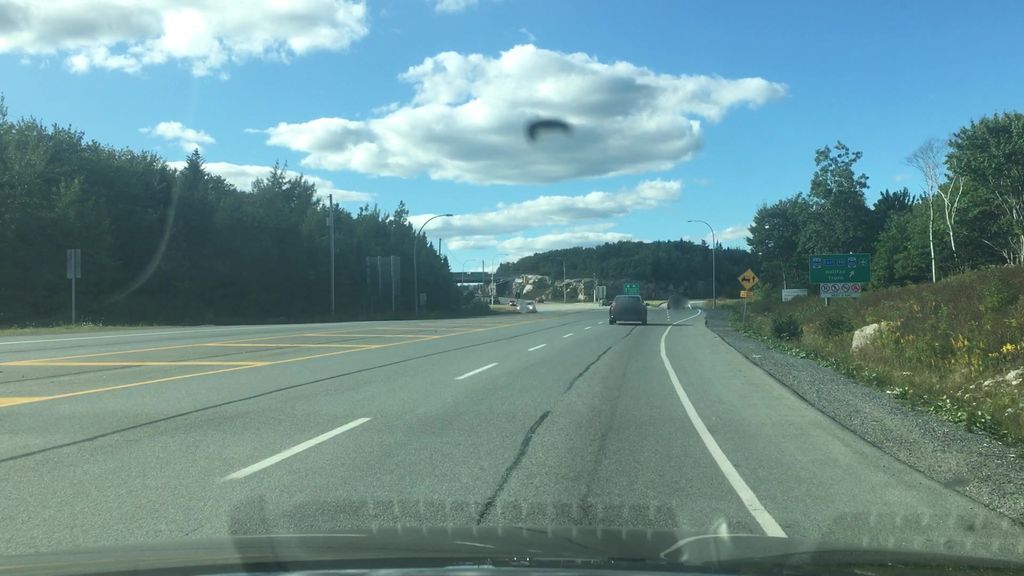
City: halifax